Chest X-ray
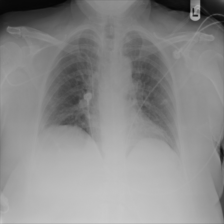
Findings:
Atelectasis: positive
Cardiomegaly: negative
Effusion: negative
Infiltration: negative
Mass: negative
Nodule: negative
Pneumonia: negative
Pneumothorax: negative
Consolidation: negative
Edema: negative
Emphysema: negative
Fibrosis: negative
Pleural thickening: negative
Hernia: negative